Question: >
<URL>
I created a project in 'TypeScript'. I use 'RequireJS'. Everything was working fine, until I need 'JQuery'...
This is my files structure:

As you can see, I have 'jquery-1.8.d.ts' file in the 'modules' folder. The '.js' file for 'jQuery' is inside the 'lib' folder. When I import a module using the config file for 'RequireJS':
'''
/// <reference path="../modules/require.d.ts" />
/// <reference path="AppMain.ts" />
require.config({
baseUrl: '../',
paths: {
jquery: 'lib/jquery-1.8.3'
},
shim: {
jquery: {
exports: '$'
}
},
name: "app/AppMain",
out: "../!built/Test.js",
optimize: "none"
});
require(['jquery', 'app/AppMain',
],
($, main) => {
var appMain = new main.AppMain();
appMain.run();
});
'''
... then it's imported in 'JavaScript'. What to do if I want it inside 'TypeScript'? I need to use 'JQuery', 'JQueryStatic' and 'JQueryPromise', declared inside '.d.ts' file.
When I try simply import a new module, I get an error:
'''
import JQueryExternal = module("../../../modules/jquery-1.8.d"); // error: The name does not exist in the currect scope. A module cannot be aliased to a non-module type
interface Test {
MyMethod(): JQueryPromise; // here's a sample usage
}
'''
In the beginning I thought that the path is wrong, but I tried to move it inside 'classes' folder and next I imported it in such a way as the rest of classes. Same error:/
How to use 'jQuery' in 'TypeScript' in a way I want to? Is it possible?
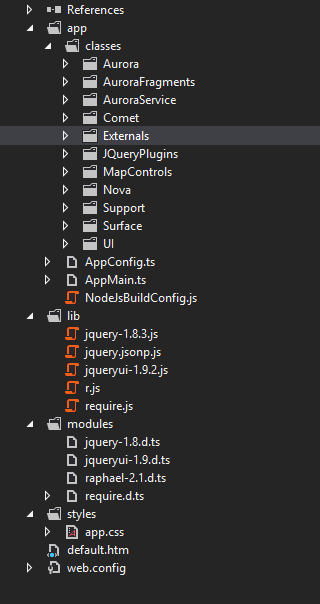
Answer: This is completely confused:
'''
import JQueryExternal = module("../../../modules/jquery-1.8.d");
'''
You don't import the definition file as a module in order to use it in TypeScript. Whether you are using AMD/RequireJS or Node.js style modules to import the eventual code, you always reference 'd.ts' definition files in the same way, at the top of your document:
'''
/// <reference path="YOUR-RELATIVE-PATH-HERE/jquery.d.ts" />
'''
This doesn't make the library available in , but it will make the definitions available as you write your .
I'm working on a large application similar in scope to yours which makes heavy use of RequireJS and JQuery. I can't see any benefit to loading JQuery as a module. I just import the reference (as described above), and make sure my page loads JQuery (and any other libraries) first:
'''
<script type="text/javascript" src="//ajax.aspnetcdn.com/ajax/jQuery/jquery-1.8.2.min.js"></script>
<script type="text/javascript" src="//ajax.aspnetcdn.com/ajax/jquery.ui/1.9.0/jquery-ui.min.js"></script>
... etc ...
<script type="text/javascript" src="/content/client/libs/require.js" data-main="/content/client/pe.framework"></script>
'''